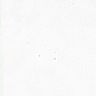
Metastatic tissue present: no